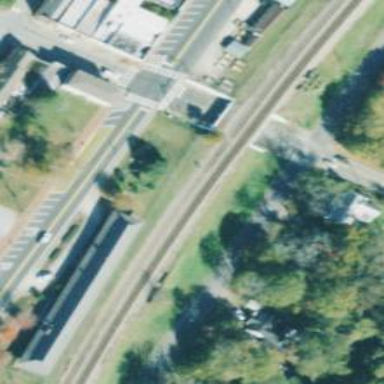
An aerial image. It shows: Bridge over railway line.